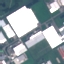
Land use / land cover class: Industrial